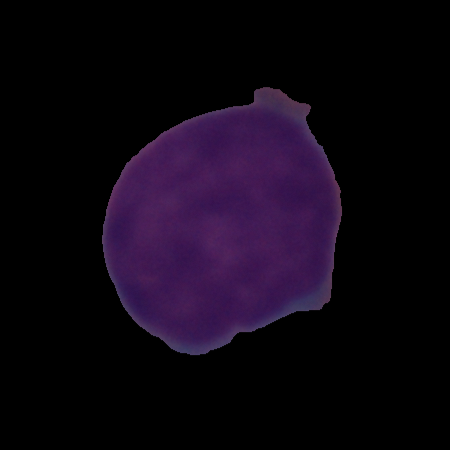
Label: cancer